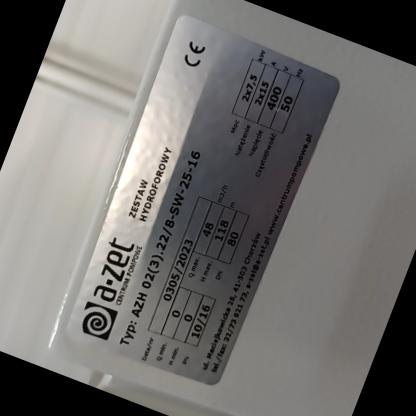
Klasa: tabliczka-znamionowa